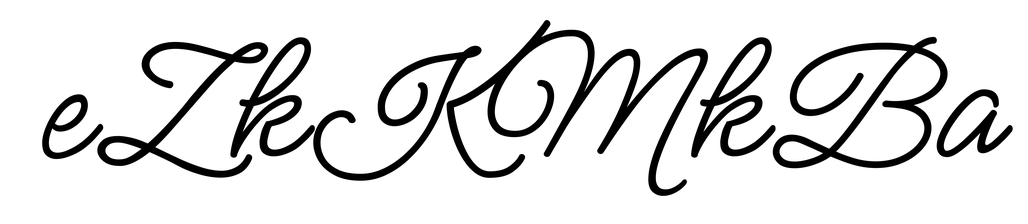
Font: MeowScript-Regular